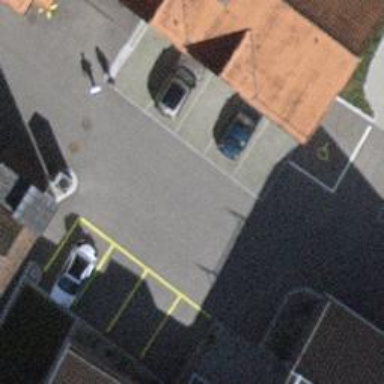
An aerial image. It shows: Road serving as parking aisle.